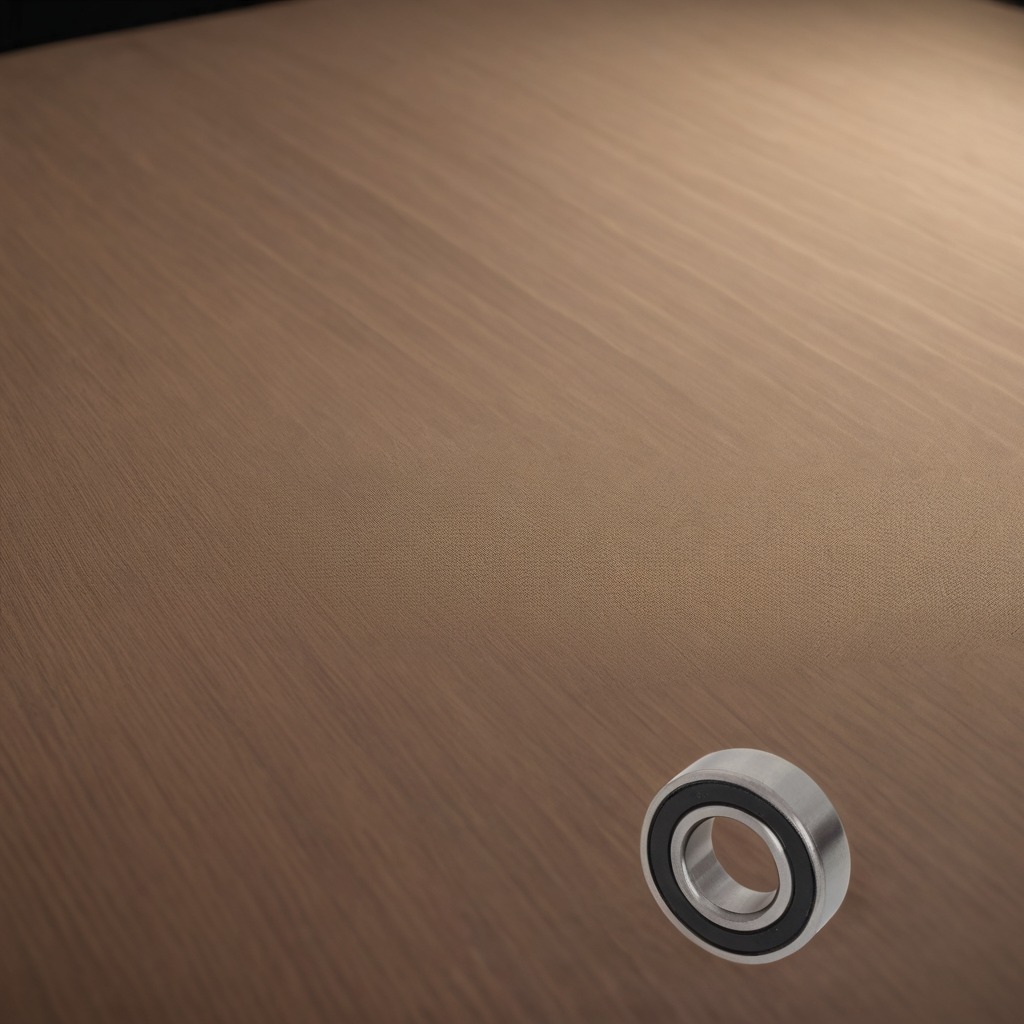
A metal ball bearing is lying on the wooden table.